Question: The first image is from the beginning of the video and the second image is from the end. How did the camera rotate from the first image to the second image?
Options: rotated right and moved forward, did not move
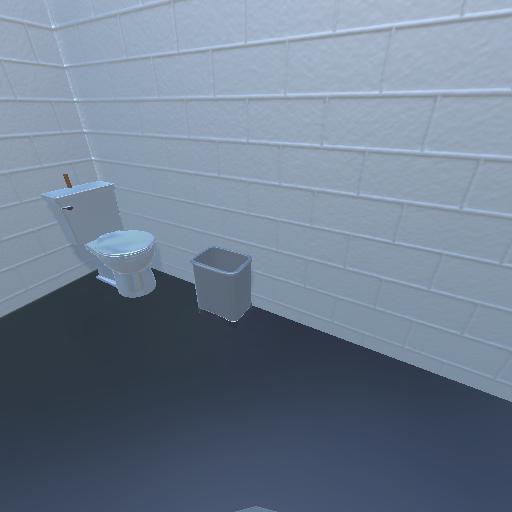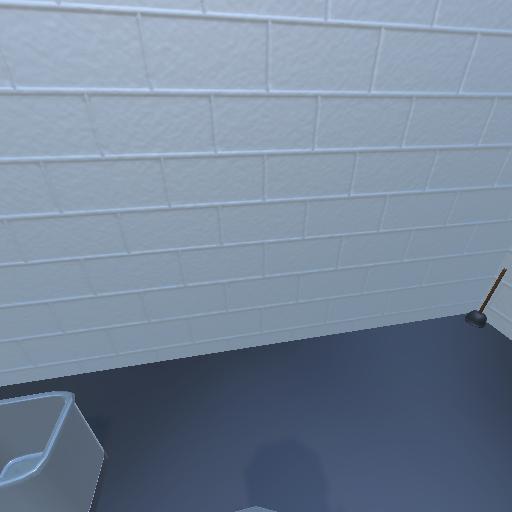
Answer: rotated right and moved forward